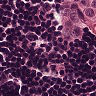
Metastatic tissue present: yes